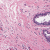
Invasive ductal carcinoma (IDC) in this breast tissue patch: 0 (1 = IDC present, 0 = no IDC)